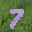
Label: 7